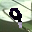
Label: 9